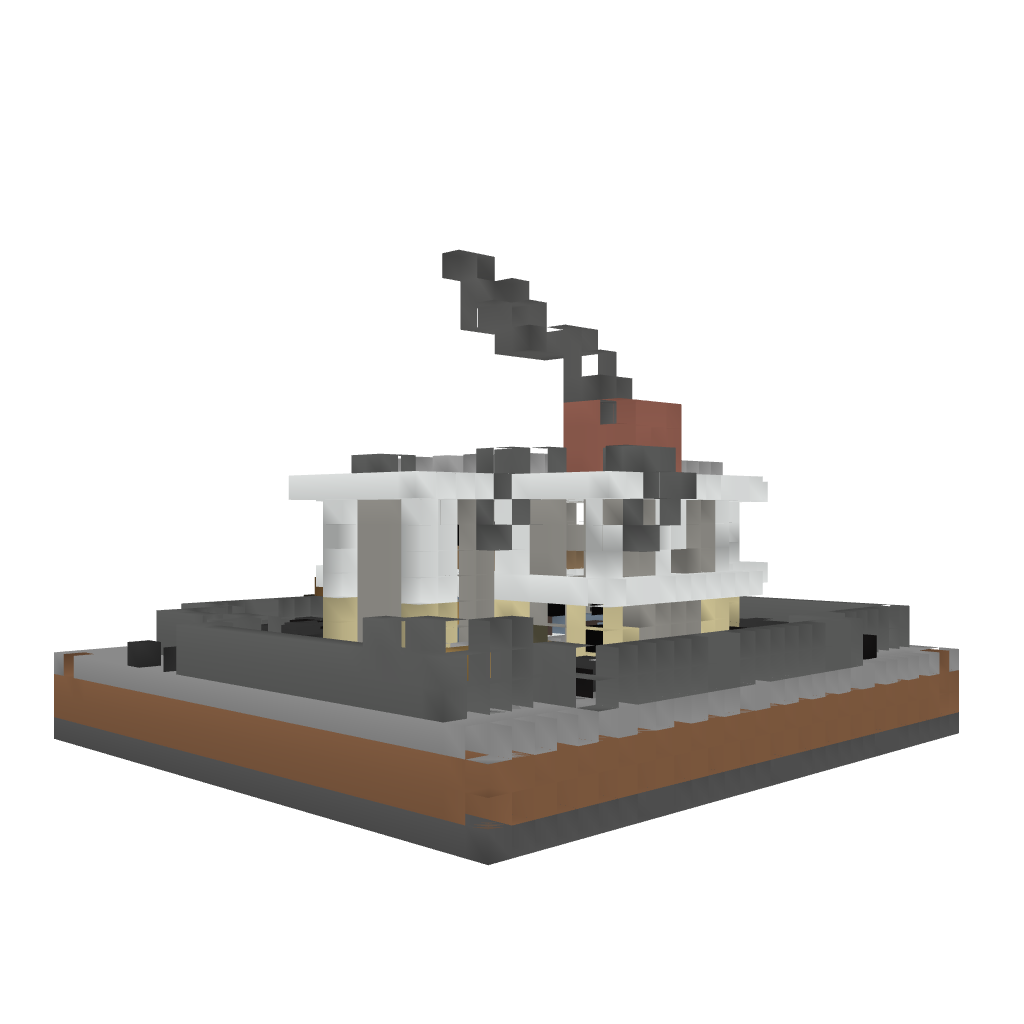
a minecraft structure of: Modern House #1 By iEdgy